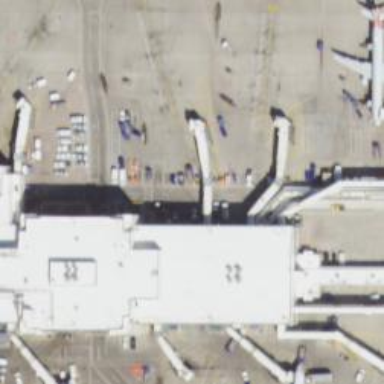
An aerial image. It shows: Airport gate.